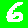
Digit: 6